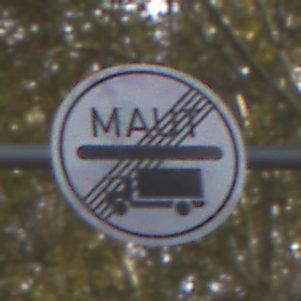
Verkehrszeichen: EndeMautpflicht
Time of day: MorningAfternoon
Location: Outdoor (Suburban)
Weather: PartlyCloudy
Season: NotSpecified
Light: Natural